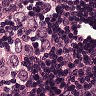
Metastatic tissue present: yes